Field crop: maize
Growth stage: 2
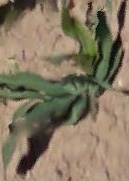
Species: maize